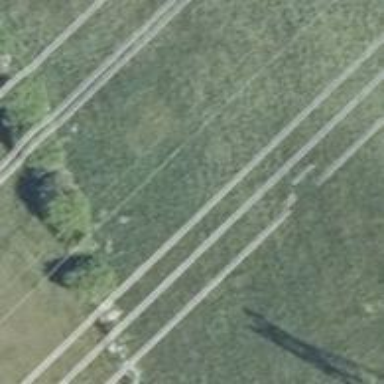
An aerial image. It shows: Historic power tower.